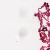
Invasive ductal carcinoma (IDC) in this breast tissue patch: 0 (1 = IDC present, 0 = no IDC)